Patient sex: F
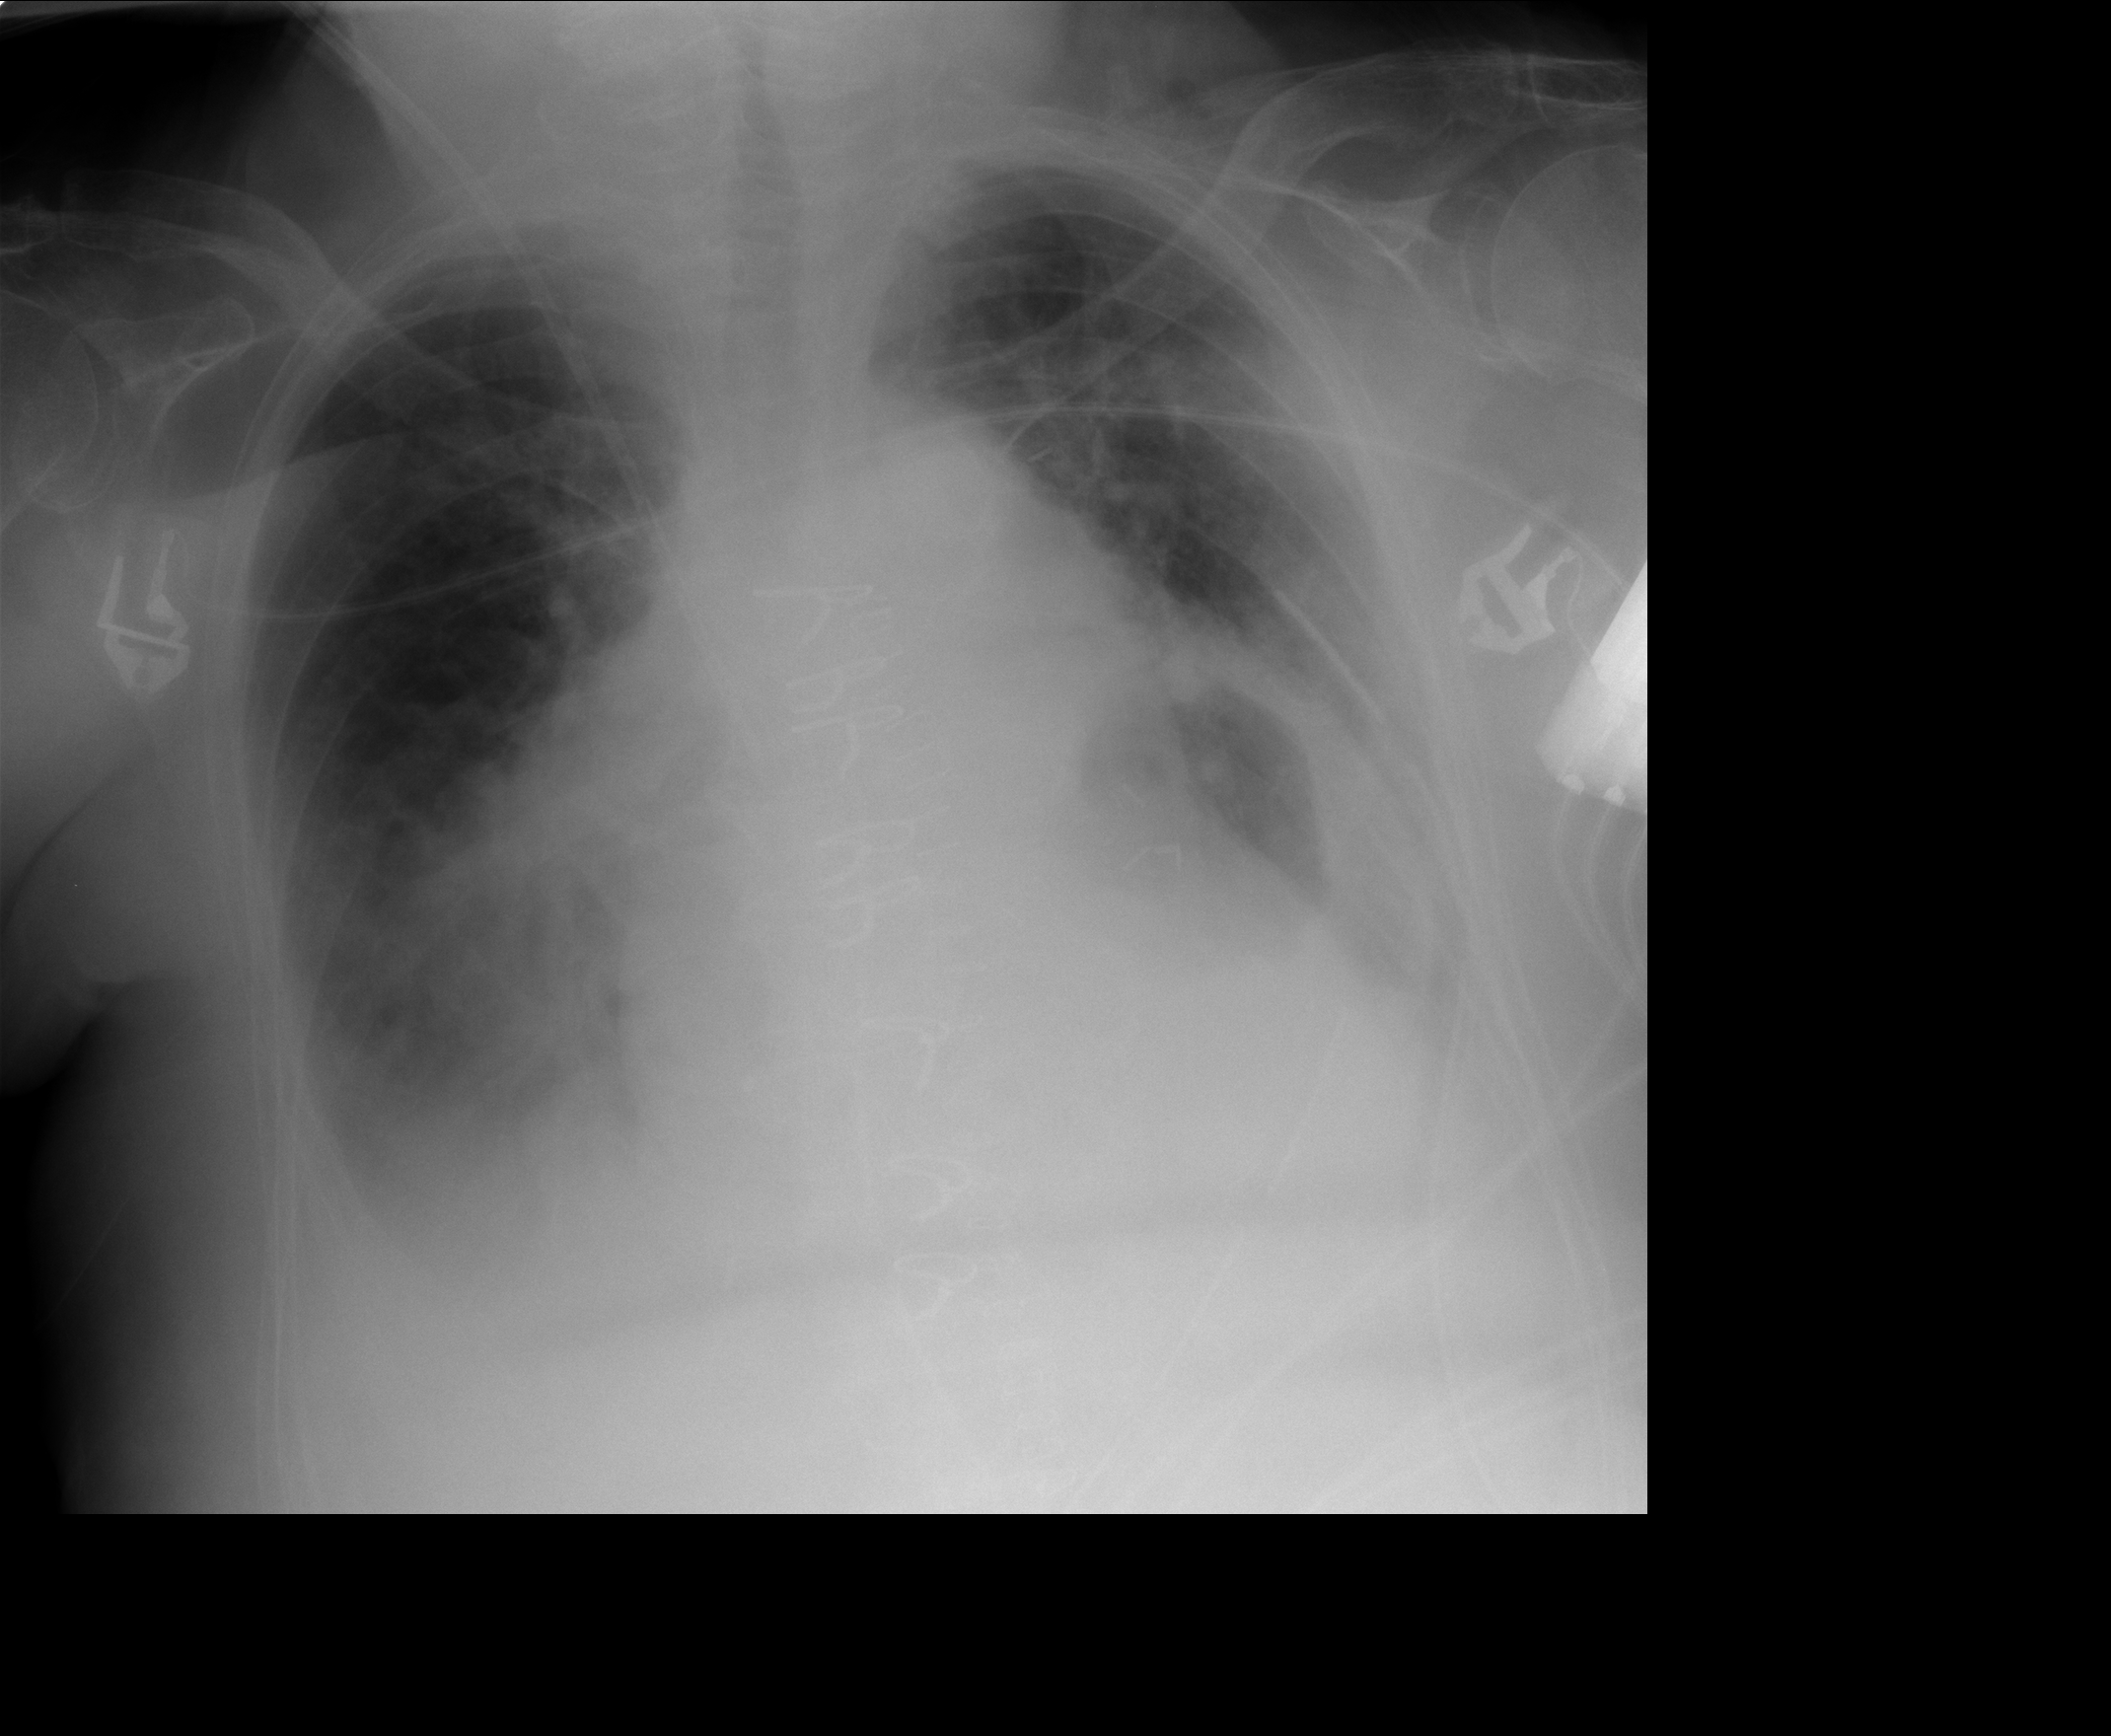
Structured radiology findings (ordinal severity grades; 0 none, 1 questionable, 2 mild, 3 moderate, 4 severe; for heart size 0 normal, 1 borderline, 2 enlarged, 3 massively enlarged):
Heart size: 0
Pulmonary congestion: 0
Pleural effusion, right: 2
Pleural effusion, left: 2
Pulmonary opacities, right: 0
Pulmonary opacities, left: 0
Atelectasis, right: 0
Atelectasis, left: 0